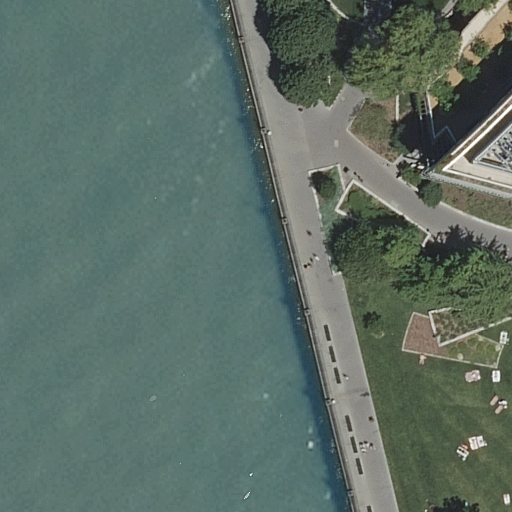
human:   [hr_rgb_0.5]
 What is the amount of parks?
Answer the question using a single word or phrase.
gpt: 1

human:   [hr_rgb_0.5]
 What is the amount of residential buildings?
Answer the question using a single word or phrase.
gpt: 1

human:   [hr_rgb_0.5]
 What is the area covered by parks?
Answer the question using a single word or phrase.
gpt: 2306m2

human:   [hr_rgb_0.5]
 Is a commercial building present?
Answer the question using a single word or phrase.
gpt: no

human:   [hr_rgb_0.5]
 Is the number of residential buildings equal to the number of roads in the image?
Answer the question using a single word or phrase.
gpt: no

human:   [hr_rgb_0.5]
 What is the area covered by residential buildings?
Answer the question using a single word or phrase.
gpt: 1295m2

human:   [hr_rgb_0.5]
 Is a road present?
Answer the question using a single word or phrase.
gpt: yes

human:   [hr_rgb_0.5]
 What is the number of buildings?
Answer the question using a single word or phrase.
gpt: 1

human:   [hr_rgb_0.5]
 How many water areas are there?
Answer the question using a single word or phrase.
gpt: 1

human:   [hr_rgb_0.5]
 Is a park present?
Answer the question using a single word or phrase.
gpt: yes

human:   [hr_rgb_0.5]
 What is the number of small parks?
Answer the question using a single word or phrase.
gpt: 0

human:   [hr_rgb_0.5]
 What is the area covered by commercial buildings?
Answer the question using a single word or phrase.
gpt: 0m2

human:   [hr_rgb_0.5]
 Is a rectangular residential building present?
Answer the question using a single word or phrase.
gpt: yes

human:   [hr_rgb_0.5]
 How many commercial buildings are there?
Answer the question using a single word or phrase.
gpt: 0

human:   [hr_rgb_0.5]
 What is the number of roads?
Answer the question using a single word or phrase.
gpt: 3

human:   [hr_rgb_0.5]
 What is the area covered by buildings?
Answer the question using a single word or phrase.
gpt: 1295m2

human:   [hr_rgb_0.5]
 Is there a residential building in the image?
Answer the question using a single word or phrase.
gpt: yes

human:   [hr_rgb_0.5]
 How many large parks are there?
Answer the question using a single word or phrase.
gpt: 1

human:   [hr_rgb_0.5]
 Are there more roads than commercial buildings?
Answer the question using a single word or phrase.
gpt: yes

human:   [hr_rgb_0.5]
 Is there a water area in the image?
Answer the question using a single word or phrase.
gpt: yes

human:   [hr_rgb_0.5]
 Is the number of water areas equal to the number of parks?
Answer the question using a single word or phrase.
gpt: yes

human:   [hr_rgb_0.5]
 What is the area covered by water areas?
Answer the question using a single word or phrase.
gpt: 6008m2

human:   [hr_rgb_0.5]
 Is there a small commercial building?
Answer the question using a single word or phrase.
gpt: no

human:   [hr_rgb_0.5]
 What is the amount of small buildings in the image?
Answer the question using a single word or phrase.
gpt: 0

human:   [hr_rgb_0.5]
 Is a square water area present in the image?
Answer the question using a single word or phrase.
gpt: no

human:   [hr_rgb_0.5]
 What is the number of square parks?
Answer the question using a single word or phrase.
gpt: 0

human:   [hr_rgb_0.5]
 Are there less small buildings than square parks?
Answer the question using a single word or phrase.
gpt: no

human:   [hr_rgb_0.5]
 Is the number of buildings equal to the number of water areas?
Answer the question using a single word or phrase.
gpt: yes

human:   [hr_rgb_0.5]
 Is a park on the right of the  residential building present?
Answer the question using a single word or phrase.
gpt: yes

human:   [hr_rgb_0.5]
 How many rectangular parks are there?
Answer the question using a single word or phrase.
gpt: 0

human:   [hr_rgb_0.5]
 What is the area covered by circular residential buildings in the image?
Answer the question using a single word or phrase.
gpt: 0m2

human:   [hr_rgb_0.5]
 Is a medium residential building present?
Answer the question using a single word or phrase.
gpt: no

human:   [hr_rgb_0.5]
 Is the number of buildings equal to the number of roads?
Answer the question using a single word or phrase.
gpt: no

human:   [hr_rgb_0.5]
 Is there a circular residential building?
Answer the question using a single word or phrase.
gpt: no

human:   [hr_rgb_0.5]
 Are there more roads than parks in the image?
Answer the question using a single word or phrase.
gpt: yes

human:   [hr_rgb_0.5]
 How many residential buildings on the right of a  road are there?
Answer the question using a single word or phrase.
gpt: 1

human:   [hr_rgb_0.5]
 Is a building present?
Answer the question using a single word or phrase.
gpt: yes

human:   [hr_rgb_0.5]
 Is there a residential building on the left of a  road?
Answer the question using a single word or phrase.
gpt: no

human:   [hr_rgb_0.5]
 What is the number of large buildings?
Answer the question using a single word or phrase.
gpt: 1

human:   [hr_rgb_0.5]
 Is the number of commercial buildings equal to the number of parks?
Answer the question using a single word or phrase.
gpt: no

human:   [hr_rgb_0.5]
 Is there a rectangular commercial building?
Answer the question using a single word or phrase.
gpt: no

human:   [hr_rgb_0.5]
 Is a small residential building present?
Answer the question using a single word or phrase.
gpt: no

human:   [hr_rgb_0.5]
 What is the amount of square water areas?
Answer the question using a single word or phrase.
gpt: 0

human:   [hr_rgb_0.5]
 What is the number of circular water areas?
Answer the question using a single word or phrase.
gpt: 0

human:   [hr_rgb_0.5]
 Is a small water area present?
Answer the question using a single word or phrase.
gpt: no

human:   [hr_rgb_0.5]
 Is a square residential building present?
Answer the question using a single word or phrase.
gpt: no

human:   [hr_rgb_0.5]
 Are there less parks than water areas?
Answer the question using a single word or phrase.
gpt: no

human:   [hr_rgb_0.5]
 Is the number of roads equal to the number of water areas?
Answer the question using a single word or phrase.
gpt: no

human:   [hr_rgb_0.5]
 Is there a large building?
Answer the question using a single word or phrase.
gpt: yes

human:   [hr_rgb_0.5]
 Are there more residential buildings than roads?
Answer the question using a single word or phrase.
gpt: no

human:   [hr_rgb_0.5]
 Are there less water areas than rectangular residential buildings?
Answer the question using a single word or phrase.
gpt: no

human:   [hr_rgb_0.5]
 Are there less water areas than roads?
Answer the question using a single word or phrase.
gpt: yes

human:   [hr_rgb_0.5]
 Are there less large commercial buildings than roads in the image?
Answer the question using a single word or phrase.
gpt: yes

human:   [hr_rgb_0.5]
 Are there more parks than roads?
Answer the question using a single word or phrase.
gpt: no

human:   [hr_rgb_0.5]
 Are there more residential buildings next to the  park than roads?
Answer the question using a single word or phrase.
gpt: no

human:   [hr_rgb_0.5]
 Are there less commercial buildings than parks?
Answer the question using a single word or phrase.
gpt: yes

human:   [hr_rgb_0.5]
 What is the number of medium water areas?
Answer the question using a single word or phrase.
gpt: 0

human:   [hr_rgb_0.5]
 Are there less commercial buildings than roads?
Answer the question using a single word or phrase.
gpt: yes

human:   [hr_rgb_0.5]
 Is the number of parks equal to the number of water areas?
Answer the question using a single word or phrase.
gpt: yes

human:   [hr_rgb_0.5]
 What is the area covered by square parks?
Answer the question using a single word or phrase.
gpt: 0m2

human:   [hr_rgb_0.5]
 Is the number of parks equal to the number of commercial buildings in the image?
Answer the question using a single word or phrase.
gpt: no

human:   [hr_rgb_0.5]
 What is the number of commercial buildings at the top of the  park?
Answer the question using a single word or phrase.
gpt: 0

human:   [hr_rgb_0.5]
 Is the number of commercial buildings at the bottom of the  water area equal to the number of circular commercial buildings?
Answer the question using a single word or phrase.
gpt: yes

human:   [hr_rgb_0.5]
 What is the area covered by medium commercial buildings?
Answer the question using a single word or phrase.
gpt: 0m2